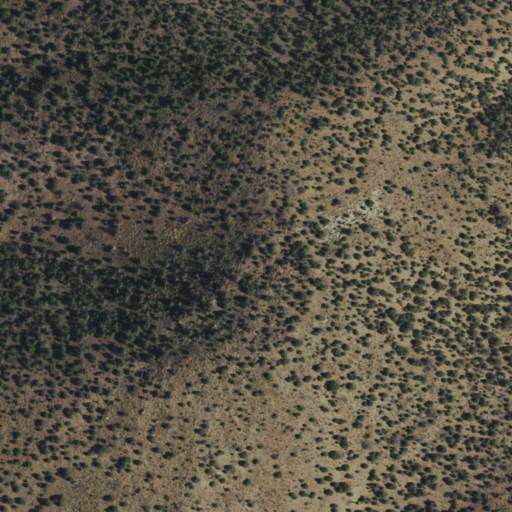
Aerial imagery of mountain in Nevada named Brown Knoll containing evergreen forest and shrub